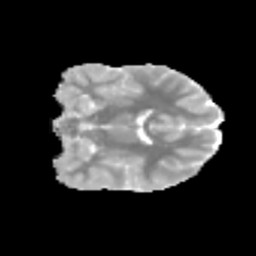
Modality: MD
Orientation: coronal
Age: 10
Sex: female
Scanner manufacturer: siemens
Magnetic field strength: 3 T
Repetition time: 3.8 s
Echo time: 0.07 s